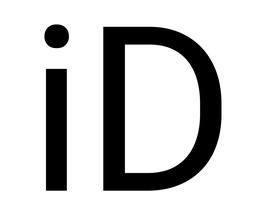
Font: Roboto_Regular